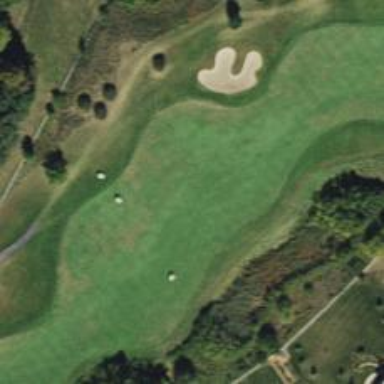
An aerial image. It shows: View of golf hole.